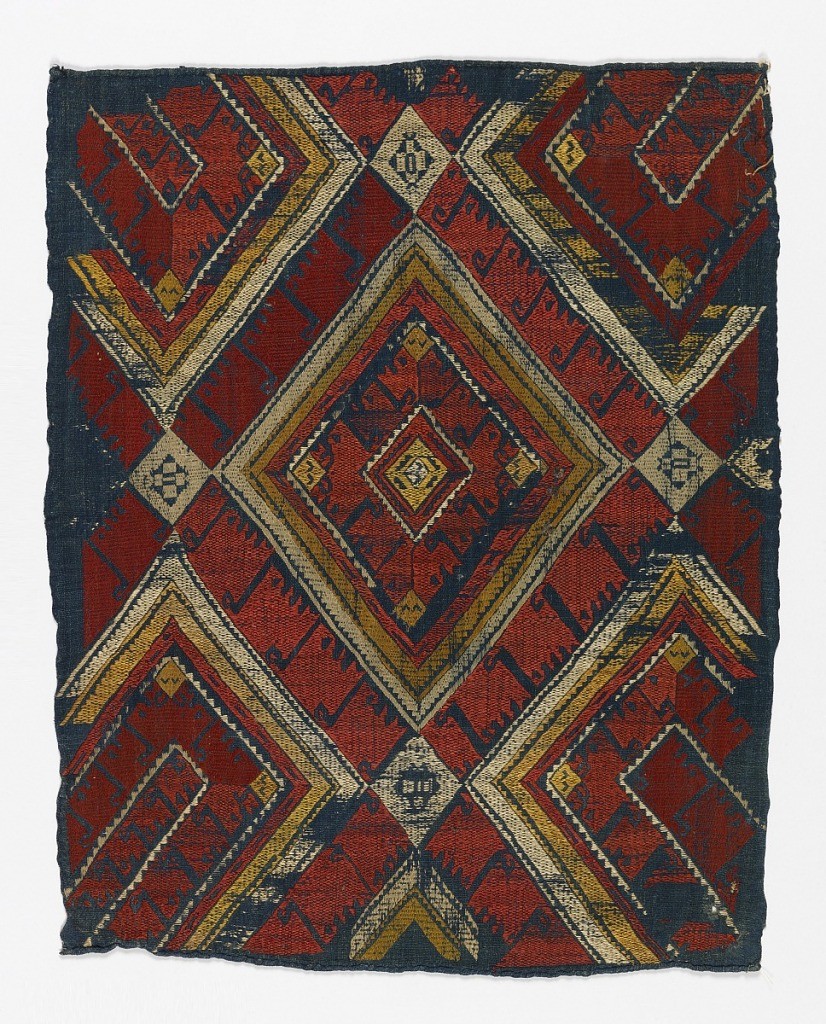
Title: Pillow cover
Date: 18th century
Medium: silk embroidery on linen foundation Technique: embroidered in counted running stitches on plain weave foundation
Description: Rectangle of embroidery with a large central lozenge surrounded by four incomplete lozenges, embroidered in red, white and yellow silks on a blue ground. Voided geometric forms resembling Arabic script.